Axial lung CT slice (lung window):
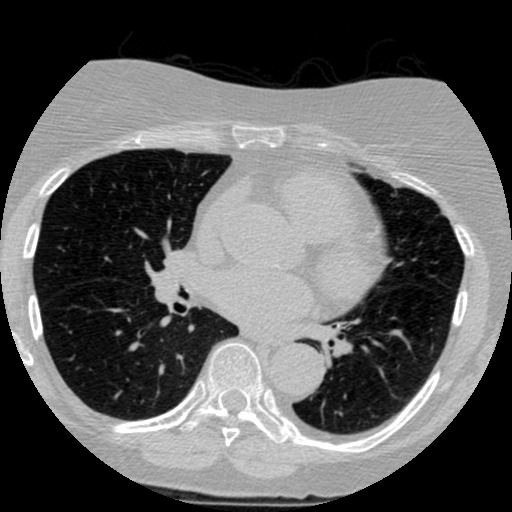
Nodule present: no